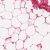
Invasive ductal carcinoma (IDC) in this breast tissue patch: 0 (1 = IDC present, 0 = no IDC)